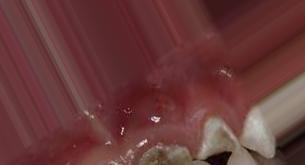
Condition: Caries